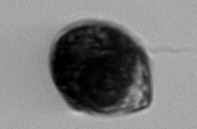
Label: Gyrodinium